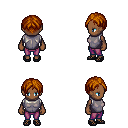
a pixel art fantasy rpg character, female body template, human, dark skin, steel chest armor, magenta pants, brunette parted hairstyle, ghillies, four views (front, back, left, right), 2x2 character sprite sheet, small pixel art, hard edges, no anti-aliasing